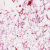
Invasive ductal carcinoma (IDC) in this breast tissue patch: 0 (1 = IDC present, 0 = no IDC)